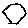
Label: hexagon